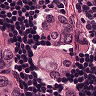
Metastatic tissue present: yes